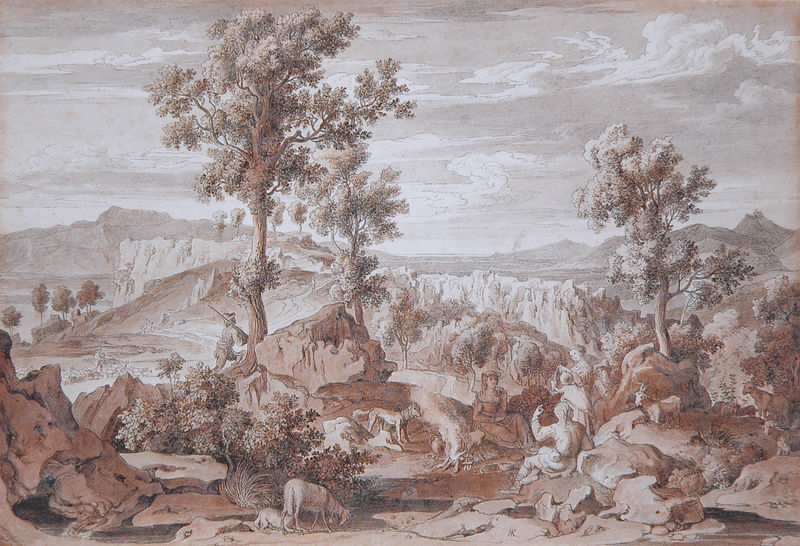
Titel: Serpentaralandschaft mit Hirten beim Feuer
Künstler: Joseph Anton Koch
Standort: Hamburg
Institution: Kunsthalle
Schlagwörter: akt, baum, berg, blau, blätter, feder, felsen, feuer, gruppe, himmel, mann, nackt, schatten, wasser, weiß, wolf, wolken, aquarell, bäume, fluss, frauen, landschaft, menschen, mädchen, ocker, see, sitzen, äste, braun, damen, frau, geste, grau, hintergrund, hut, kleid, männer, vordergrund, zeichnung, ausblick, blick, dame, hund, hunde, rot, tier, tiere, weg, wolke, gespräch, leute, trinken, mensch, stein, steine, ast, bach, horizont, natur, strauch, weide, weite, busch, büsche, gewand, kind, klassizismus, höhle, tal, zart, anhöhe, kinder, aussicht, ruhen, ansicht, italien, steinig, berge, fels, gebirge, grafik, graphik, grasen, herde, idylle, pause, picknick, rast, grisaille, sepia, romantik, tusche, schaf, antike, weiden, linie, idyll, druck, felsig, gebirgszug, radierung, stich, strich, aquatinta, allegorie, mythologie, jagd, fuchs, glocke, jäger, hellgrau, gewehr, götter, bacchus, reise, rötlich, tränke, eiche, flinte, arkadien, eichen, kupferstich, bock, schafe, klassik, hirte, hirten, schäfer, ziegenbock, ziege, lagerung, lasur, jägerin, zerklüftet, vedutte, lager, ziegen, federzeichnung, pastorale, dillis, schafherde, füchse, zeigegestus, skizzenblatt, lagerfeuer, antur, weolke, rötelzeichnung, stahlstich, schäferstunde, angebetete, antike figur, gebirgszüge, gibpfel, katzue, lobpreisung, reiseszkizze, szkizzenbuch